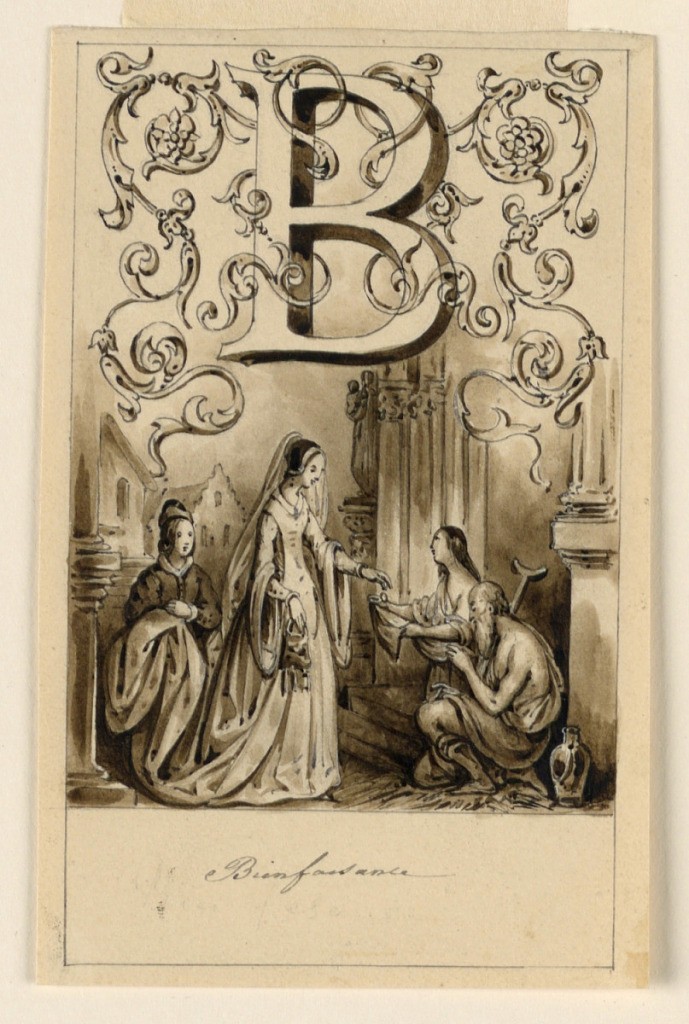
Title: Design for the letter B of a pictorial alphabet: Bienfaisance (Charity)
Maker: Victor Vincent Adam, French, 1801 – 1866
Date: ca. 1830
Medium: Graphite, pen and bistre ink, brush and ink wash, with white heightening on cream paper.
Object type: Drawing
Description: Letter above, flanked by intertwining rinceau.